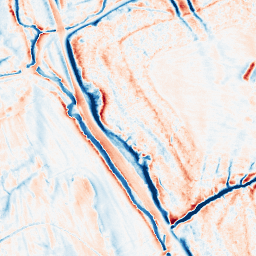
Category: classical
Decomposition family: gaussian_anisotropic
Decomposition parameters: sigma_x: 5
sigma_y: 2
Upsampling method: bicubic
Upsampling parameters: scale: 2
Upsampling scale: 2